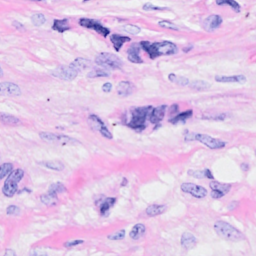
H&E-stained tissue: Breast